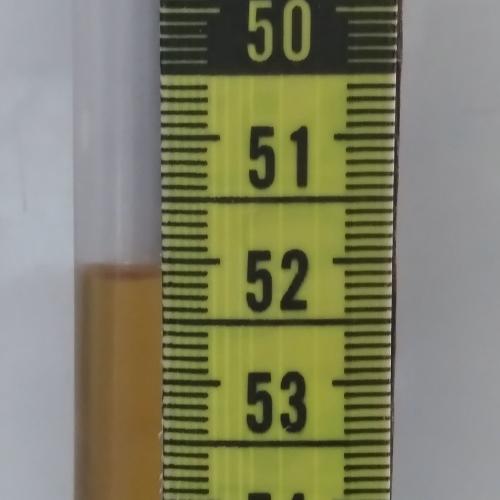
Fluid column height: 52.1 cm